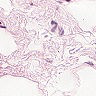
Metastatic tissue present: no